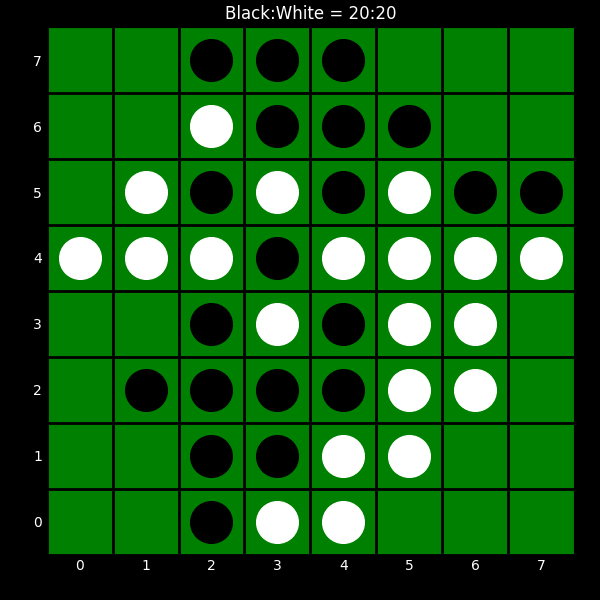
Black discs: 20
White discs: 20